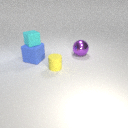
large blue rubber cube to the left of small yellow rubber cylinder